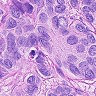
Metastatic tissue present: yes